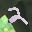
Label: 2